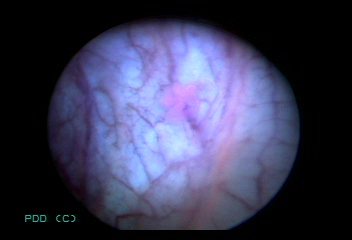
Modality: BLC
Class: Normal mucosa
Bladder cancer association: No